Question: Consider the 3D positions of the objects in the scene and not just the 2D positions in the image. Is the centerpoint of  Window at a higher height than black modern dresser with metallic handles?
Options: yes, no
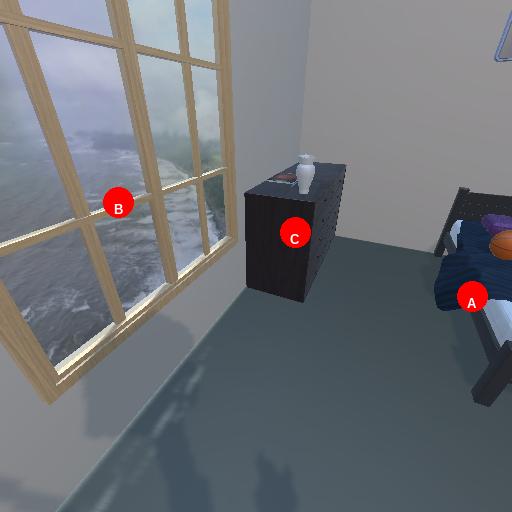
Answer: yes